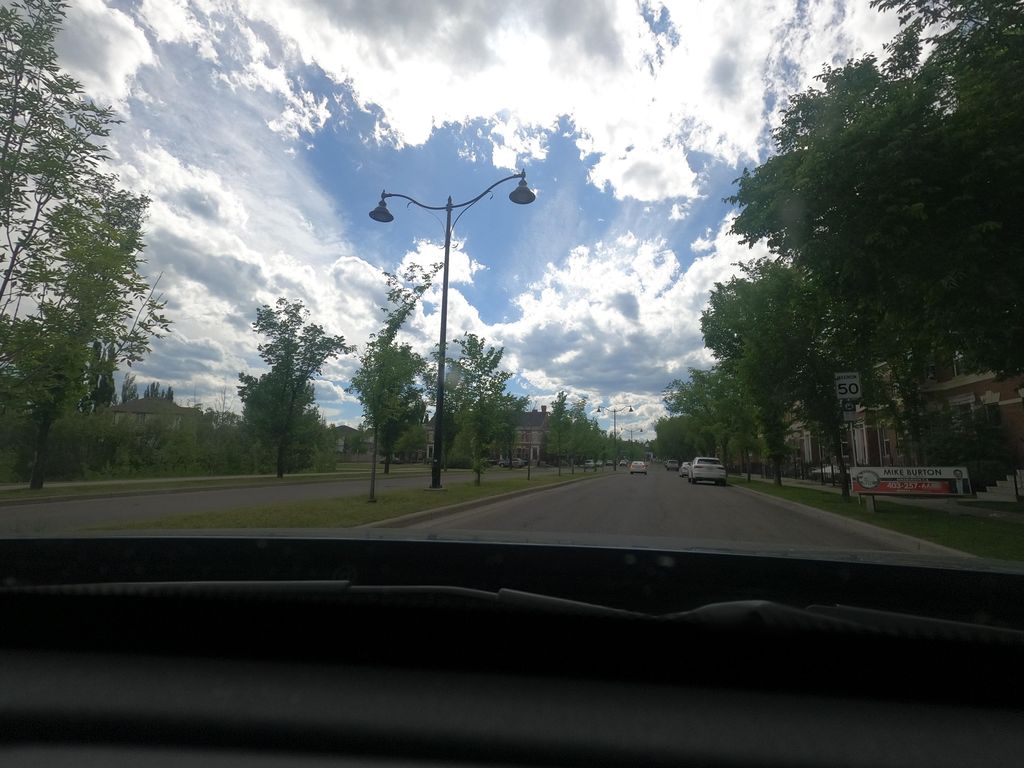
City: calgary